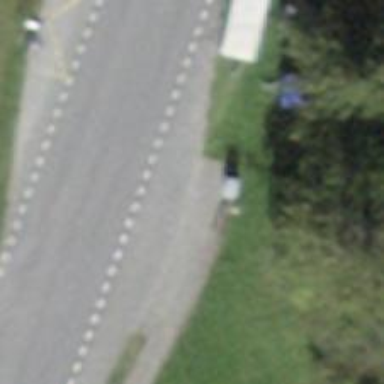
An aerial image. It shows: Bus stop with platform for public transport.